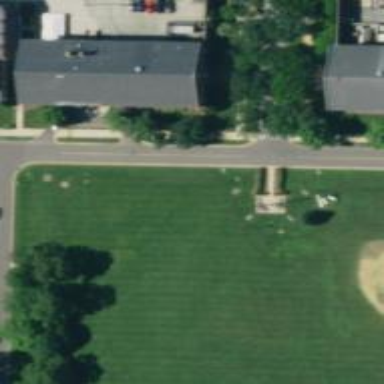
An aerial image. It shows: Historic cannon.